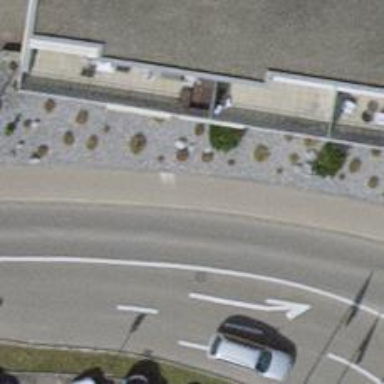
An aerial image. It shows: Sidewalk along the footway.